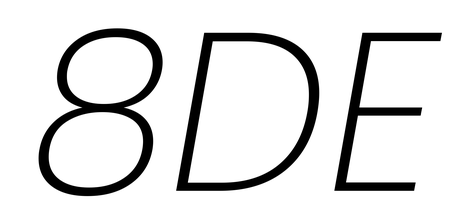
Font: Poppins-ExtraLightItalic